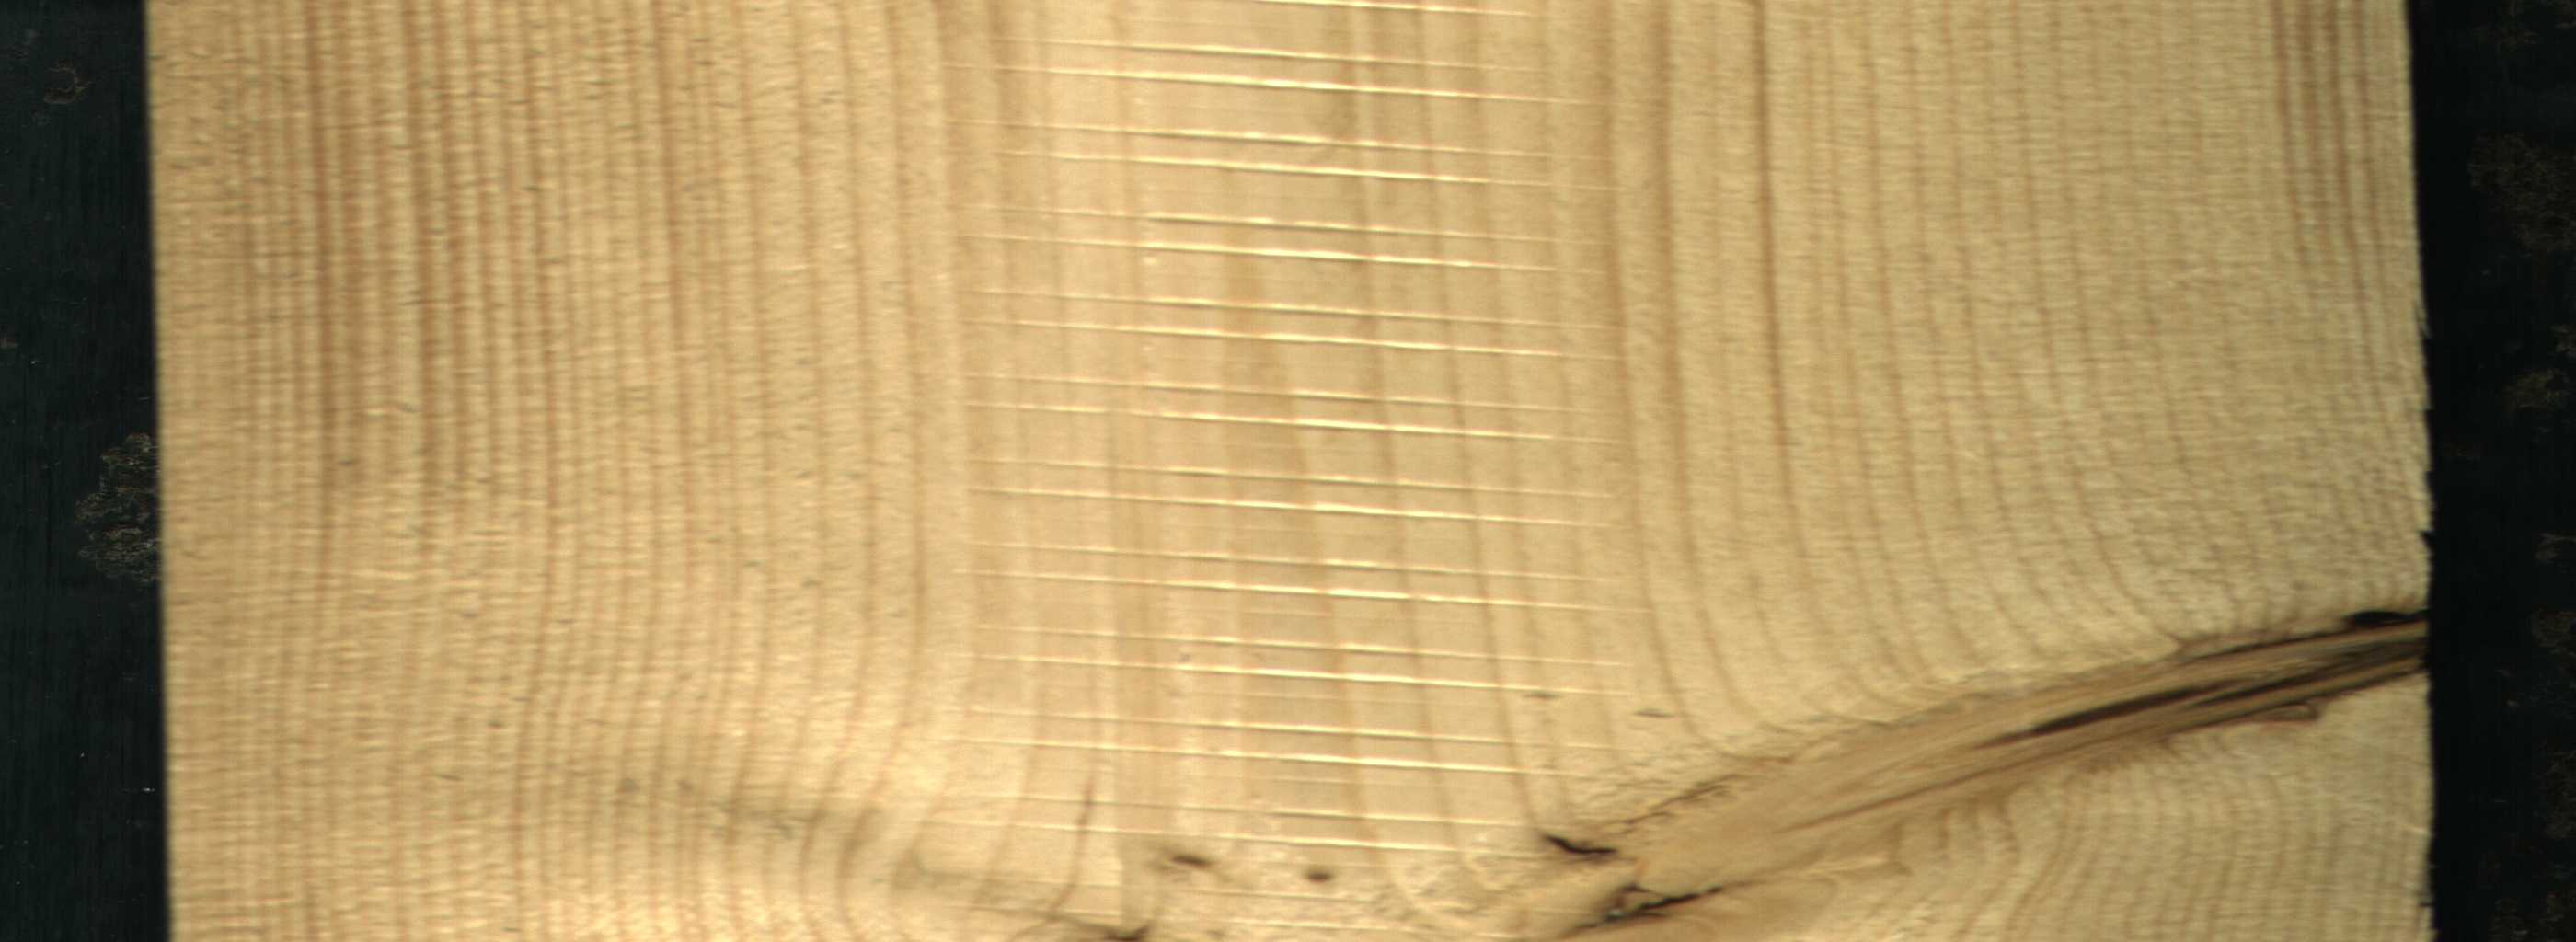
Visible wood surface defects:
Dead_Knot